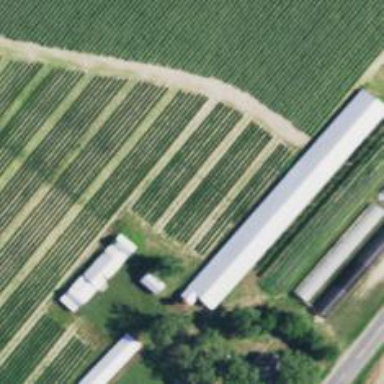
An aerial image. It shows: Farm auxiliary building.